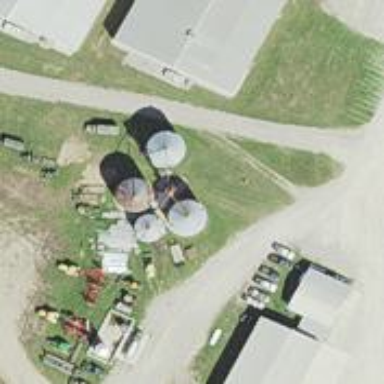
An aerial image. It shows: Silo.